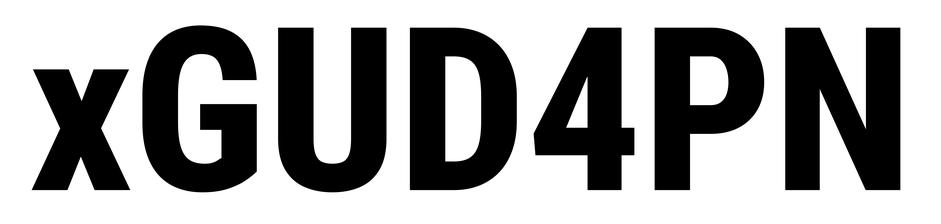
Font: Roboto_Condensed_ExtraBold